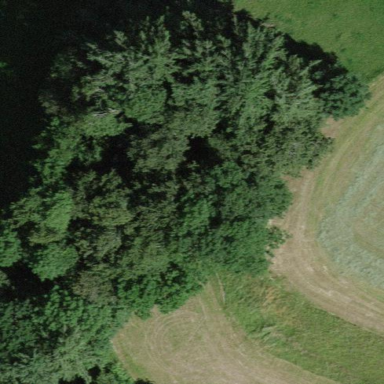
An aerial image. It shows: Forest area.